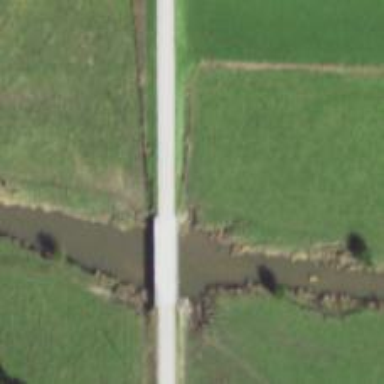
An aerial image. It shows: Unclassified road on bridge.